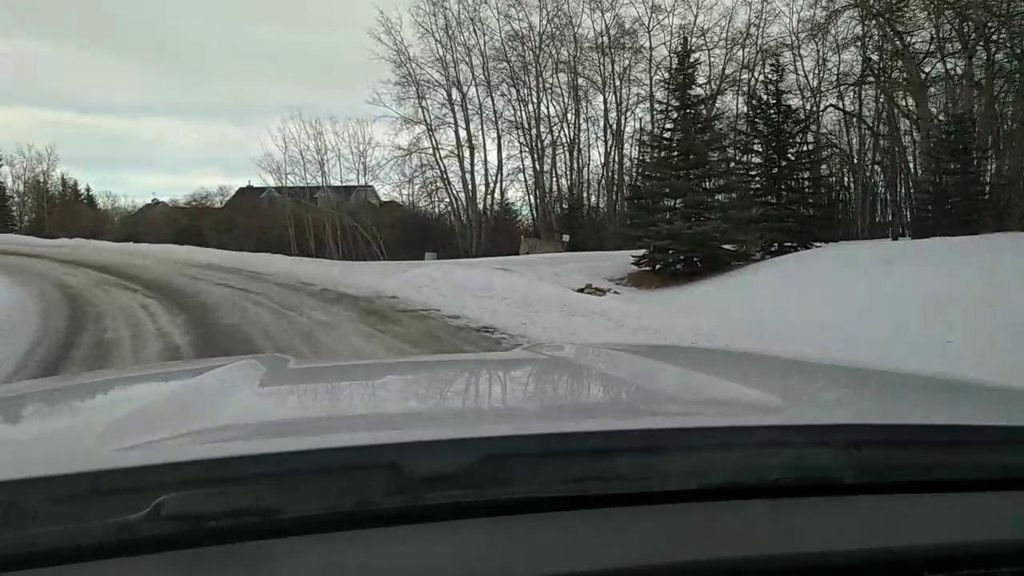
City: calgary